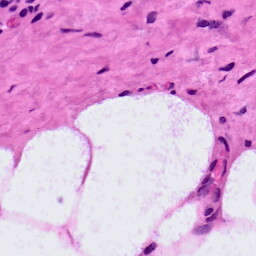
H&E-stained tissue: LymphNode